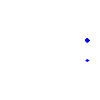
Particle: pion